Question: I was trying to add more security politics, but I can't find where is the match validation for the 2 fields and , I was putting intensionally 2 different passwords in the fields to see the red advertisement, and I look in module (/view/auth_signup_login.xml) and I only found the template to the view below.

- -
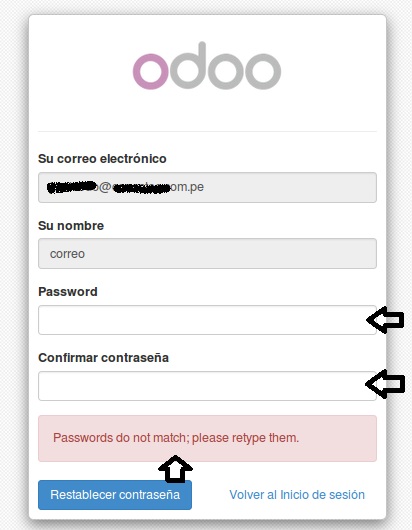
Answer: I just searched for "passwords do not match" and IntelliJ took me to
'addons/auth_signup/controllers/main.py:116.'
This is where an 'assert' is introduced to check if the passwords match. The simplest thing would be to add an 'assert' with your custom message, following their example. Good luck!